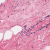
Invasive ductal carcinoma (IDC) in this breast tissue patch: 0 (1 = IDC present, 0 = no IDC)